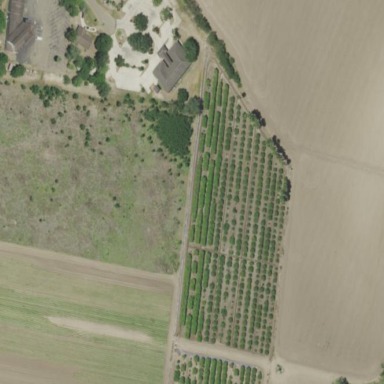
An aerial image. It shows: Orchard.